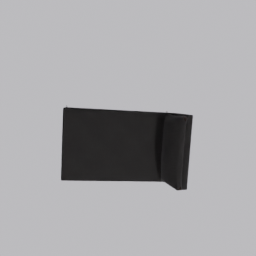
Label: furniture